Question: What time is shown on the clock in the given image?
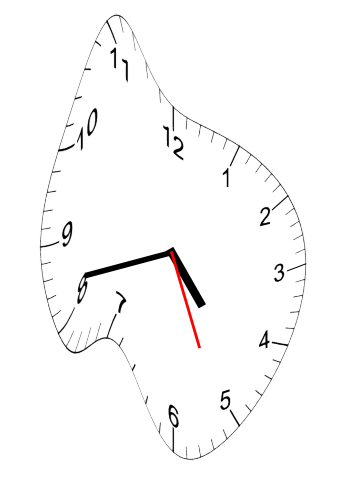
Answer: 04:42:26